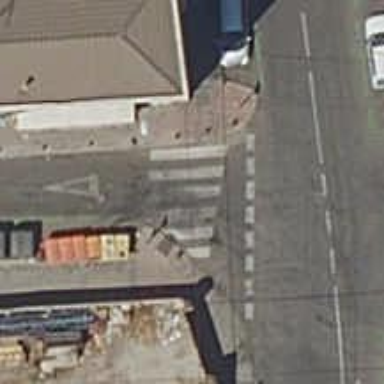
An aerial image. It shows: Marked crossing on the road.